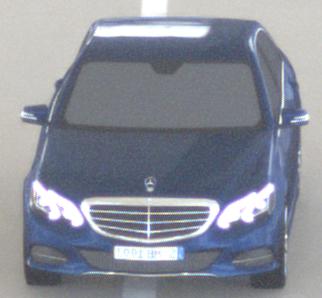
Make: Mercedes-Benz
Model: E 200
Detailed model: E-Class (212) Limousine
Model produced from: 2013/04
Model produced until: 2015/10
Doors: 4
Color: blue
Road condition: dry road
Daytime: morning or afternoon
Contrast: low contrast